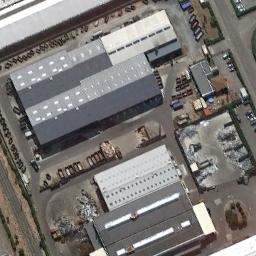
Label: industrial_area